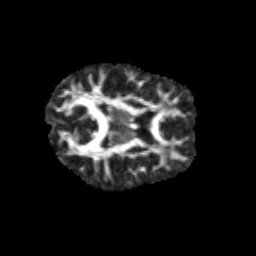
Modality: FA
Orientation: axial
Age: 10
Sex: male
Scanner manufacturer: siemens
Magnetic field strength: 3 T
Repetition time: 3.8 s
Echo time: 0.07 s